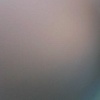
Label: sunburn